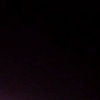
Label: space